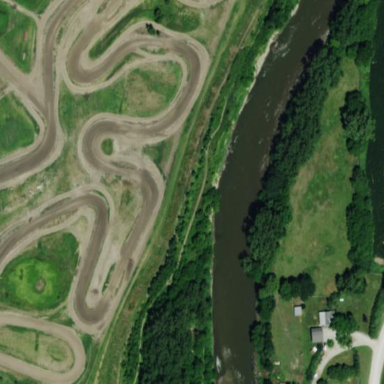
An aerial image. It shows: Dirt raceway for motor sports.